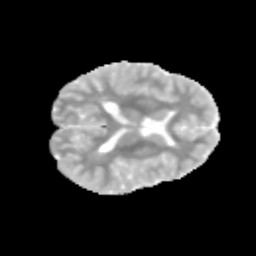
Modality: MD
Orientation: axial
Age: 10
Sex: male
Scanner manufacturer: siemens
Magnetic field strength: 3 T
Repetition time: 3.8 s
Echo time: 0.07 s